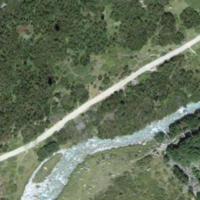
EUNIS habitat code: 31
Species observed at this site:
Callophrys rubi